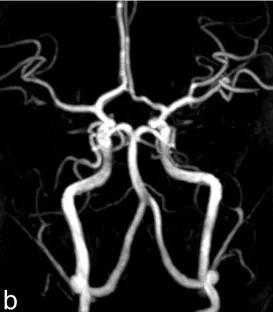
Following thrombolytic therapy with enoxaparin, the MRI revealed normal perfusion of the cerebral arteries (b).
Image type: radiology (mri)